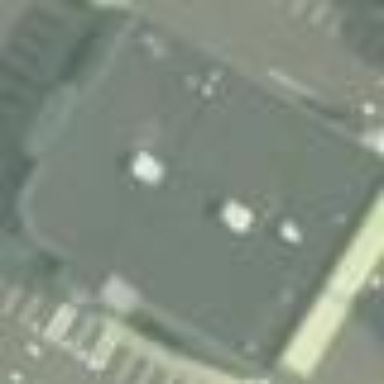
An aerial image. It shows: Building.